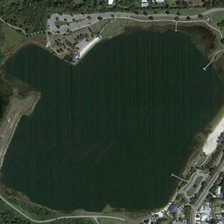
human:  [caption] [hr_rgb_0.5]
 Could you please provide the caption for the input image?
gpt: some green trees and buildings are around an irregular green pond .

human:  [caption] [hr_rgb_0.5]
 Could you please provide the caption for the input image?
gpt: around the big pond is a white circle .

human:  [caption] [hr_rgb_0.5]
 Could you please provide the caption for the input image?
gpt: rectangular pool is surrounded by the the grassy land .

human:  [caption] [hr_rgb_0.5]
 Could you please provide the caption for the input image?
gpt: some green trees and buildings are around an irregular green pond .

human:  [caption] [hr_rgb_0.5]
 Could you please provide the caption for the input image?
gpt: rectangular pool is surrounded by the the grassy land .